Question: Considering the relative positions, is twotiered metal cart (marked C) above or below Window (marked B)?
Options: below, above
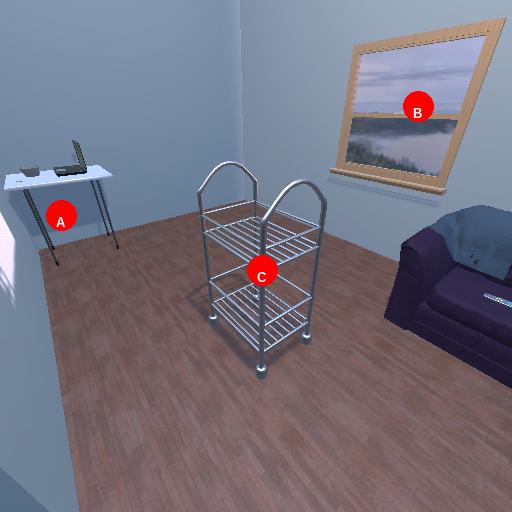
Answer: below